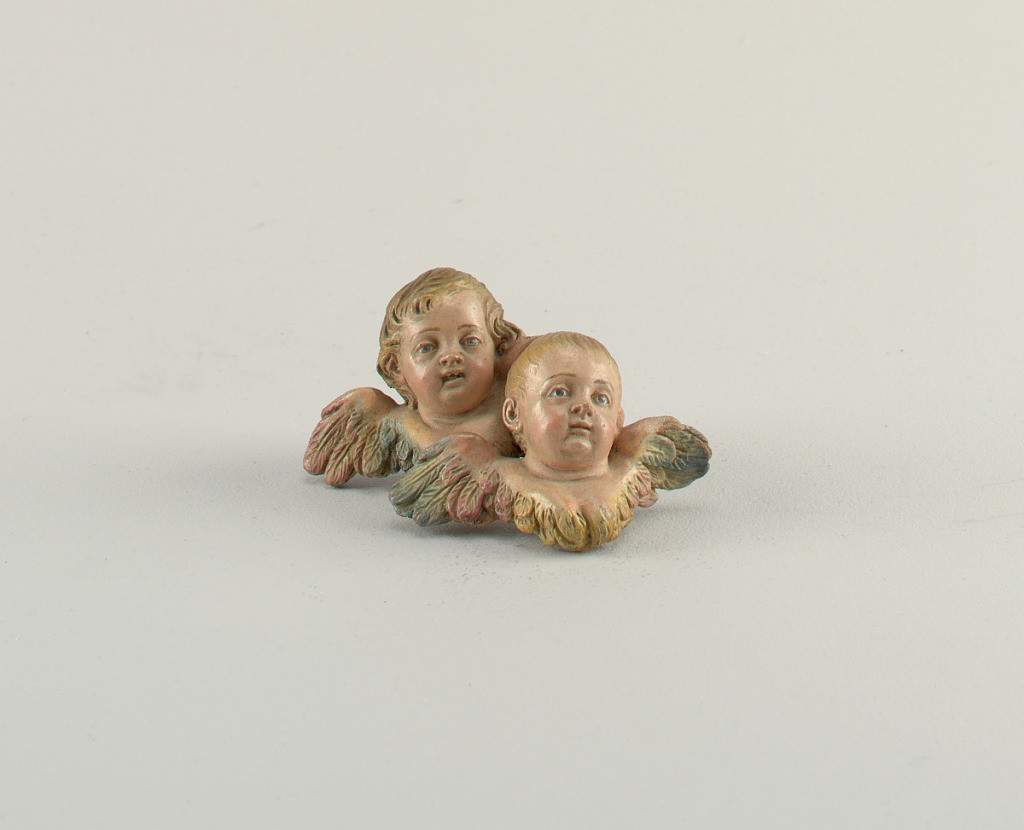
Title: Figures
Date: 18th century
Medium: Painted terracotta, glass (eyes)
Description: Two cherubs' heads, with wings growing out from shoulders. One, behind and above the other, has curly hair and parted lips showing two teeth. Painted in flesh colors, with pink and blue accents on wings. Glass eyes.